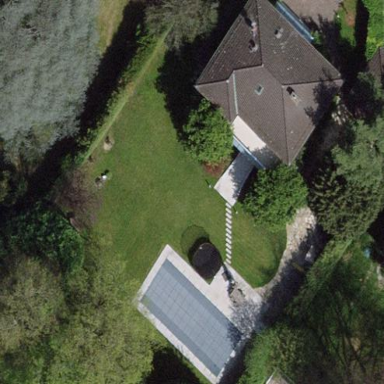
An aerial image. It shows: Garden enclosed by fence.